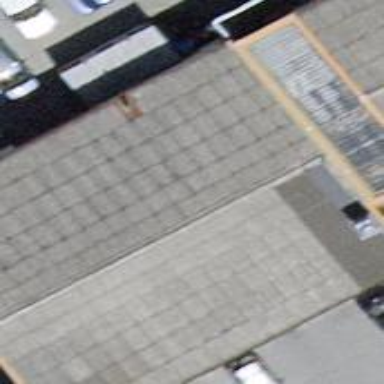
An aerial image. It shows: Car repair shop.